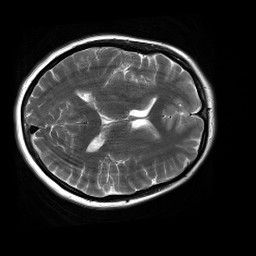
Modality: T2w
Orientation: axial
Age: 22
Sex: female
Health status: healthy
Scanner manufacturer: siemens
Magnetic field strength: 3 T
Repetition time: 4.01 s
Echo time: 0.116 s